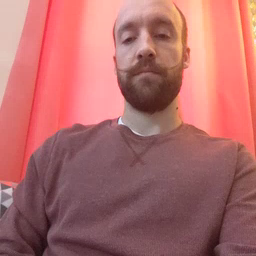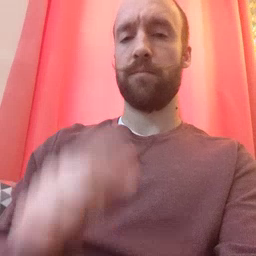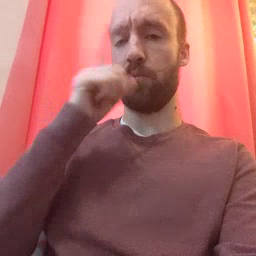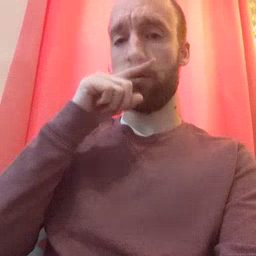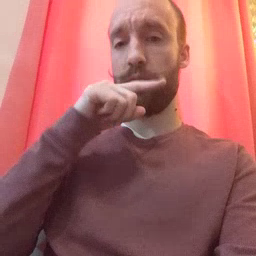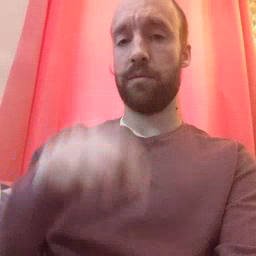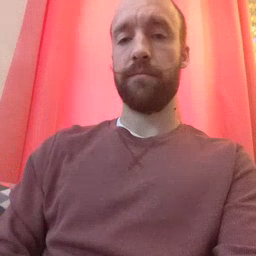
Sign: mouse